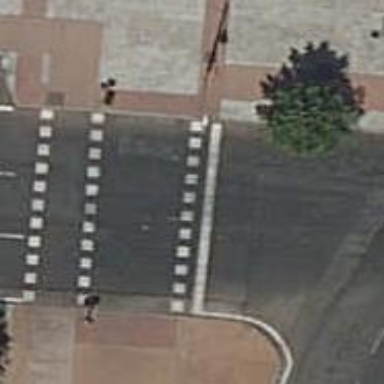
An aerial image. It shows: Road crossing with traffic signals.